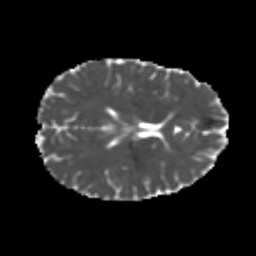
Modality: MD
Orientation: axial
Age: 22
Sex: male
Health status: healthy
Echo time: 0.074 s